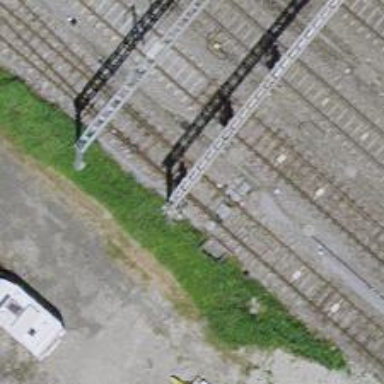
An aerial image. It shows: Railway switch.